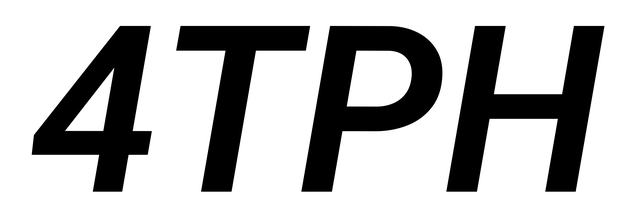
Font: Roboto-Italic_SemiBold_Italic